Interaction volume radius: 10 \u00c5
Interaction volume height: 15 \u00c5
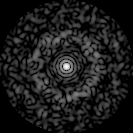
Disorder parameter: 0.8252